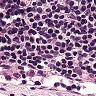
Metastatic tissue present: no